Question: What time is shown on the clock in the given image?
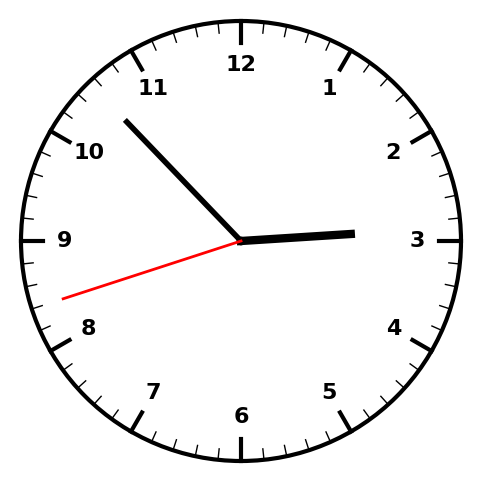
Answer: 02:52:42